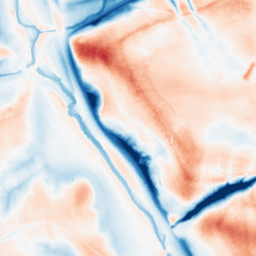
Category: edge_preserving
Decomposition family: guided
Decomposition parameters: radius: 16
eps: 1
Upsampling method: bicubic
Upsampling parameters: scale: 2
Upsampling scale: 2